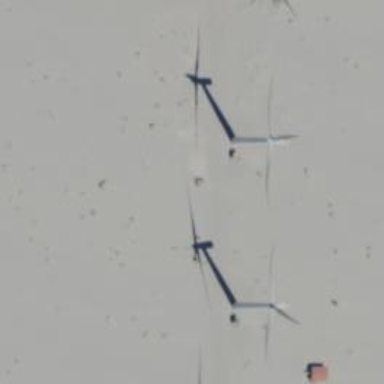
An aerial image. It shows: Wind generator using horizontal axis wind turbines.